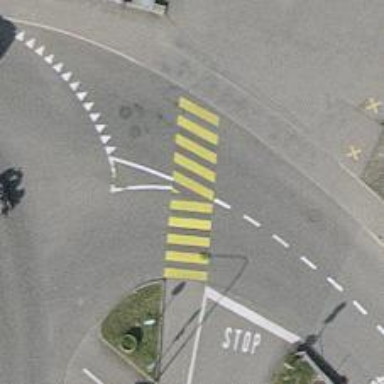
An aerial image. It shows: Uncontrolled crossing on the road.